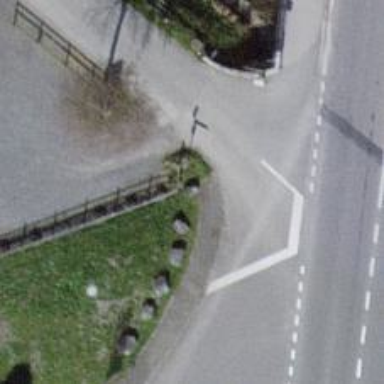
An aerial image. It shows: Block barrier.